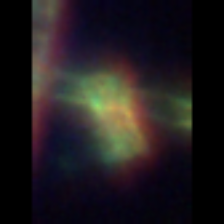
Taxon: Diatom_aggregate
Group: Diatoms